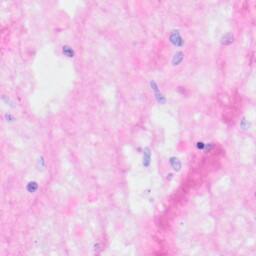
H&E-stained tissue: Kidney